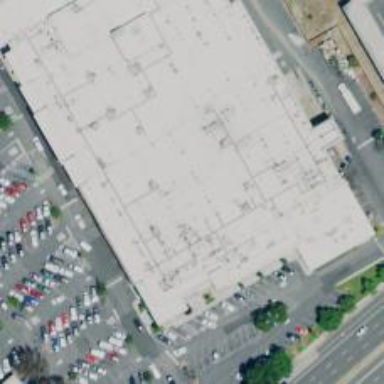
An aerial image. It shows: Supermarket.